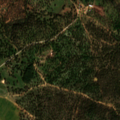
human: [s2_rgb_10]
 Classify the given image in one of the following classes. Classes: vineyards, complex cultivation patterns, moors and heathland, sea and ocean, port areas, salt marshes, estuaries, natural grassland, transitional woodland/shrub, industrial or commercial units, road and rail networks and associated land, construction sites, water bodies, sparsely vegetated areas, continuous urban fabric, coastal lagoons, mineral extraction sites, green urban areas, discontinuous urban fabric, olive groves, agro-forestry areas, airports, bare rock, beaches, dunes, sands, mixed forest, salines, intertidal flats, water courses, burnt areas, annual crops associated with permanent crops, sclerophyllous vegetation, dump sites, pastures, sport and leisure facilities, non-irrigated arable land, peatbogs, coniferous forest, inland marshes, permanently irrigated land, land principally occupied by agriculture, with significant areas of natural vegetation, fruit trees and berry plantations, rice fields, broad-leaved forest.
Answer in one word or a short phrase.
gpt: non-irrigated arable land, agro-forestry areas